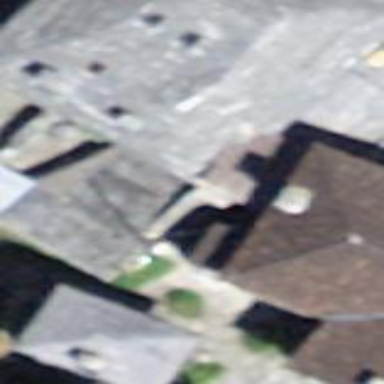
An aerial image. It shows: View of roof of building.